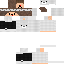
A female human skin with pale skin, wearing brown long hair dressed in a blue tshirt and black shorts, featuring a closed mouth.